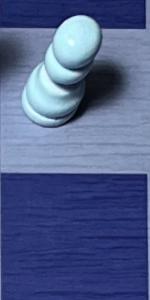
Label: Empty